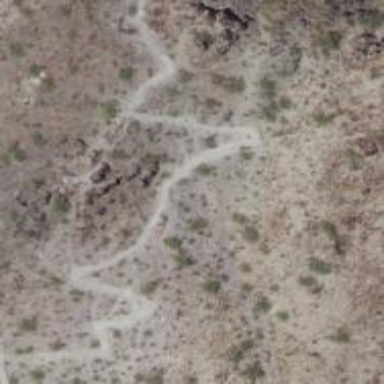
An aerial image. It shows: Hiking trail path.